Aerial crown-view tile of a tropical tree (Barro Colorado Island, Panama), acquired 20250124:
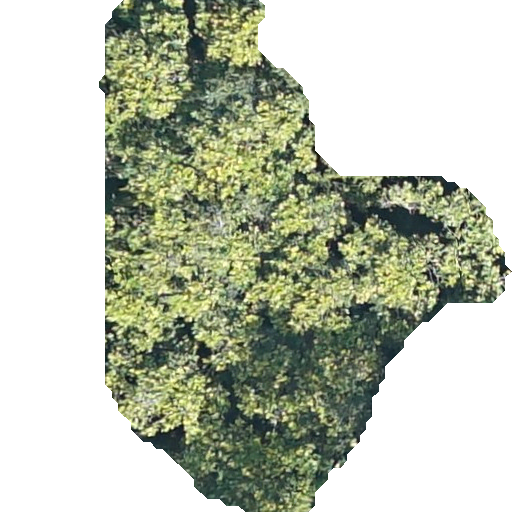
Species: Anacardium excelsum
GBIF accepted scientific name: Anacardium excelsum
Crown area: 195.636 m²